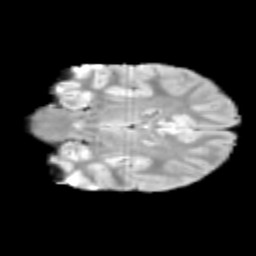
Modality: T2w
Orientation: coronal
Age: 11
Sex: male
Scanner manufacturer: siemens
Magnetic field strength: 3 T
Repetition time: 3.8 s
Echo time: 0.07 s